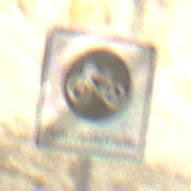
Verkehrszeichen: EndeFahrradstrasse
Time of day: Midday
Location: Outdoor (Beach)
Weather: PartlyCloudy
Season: NotSpecified
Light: Natural